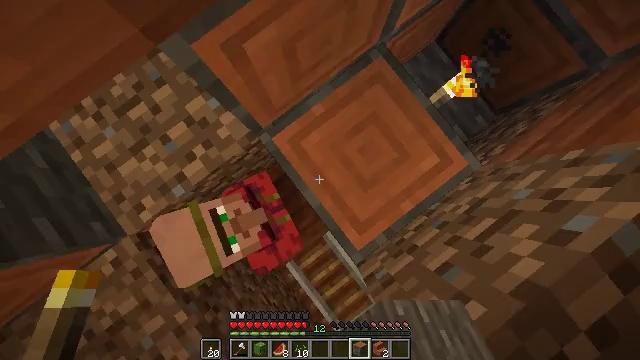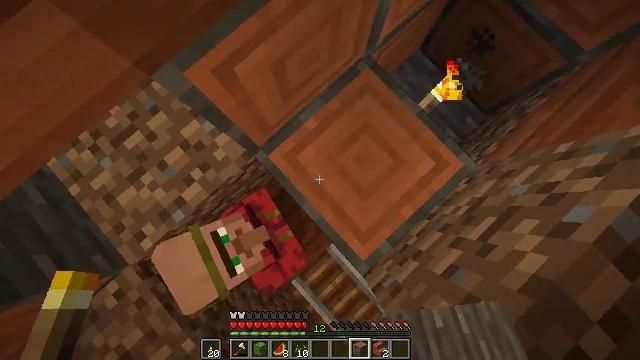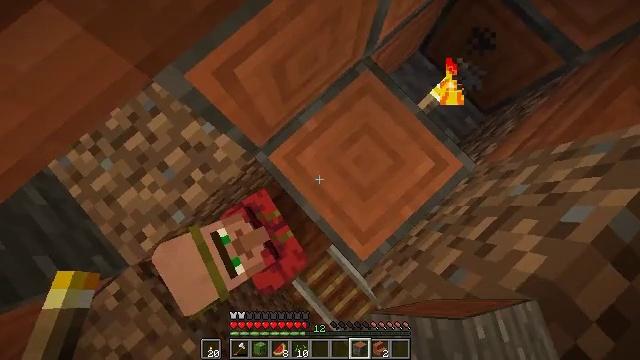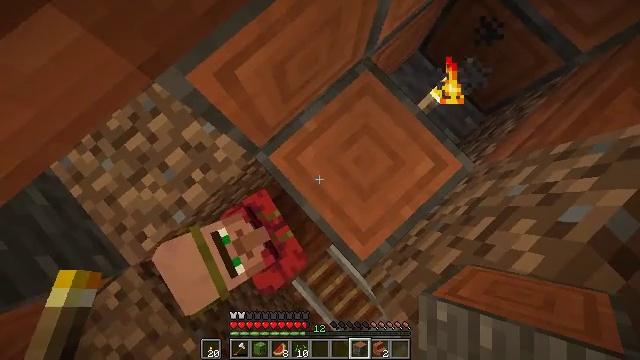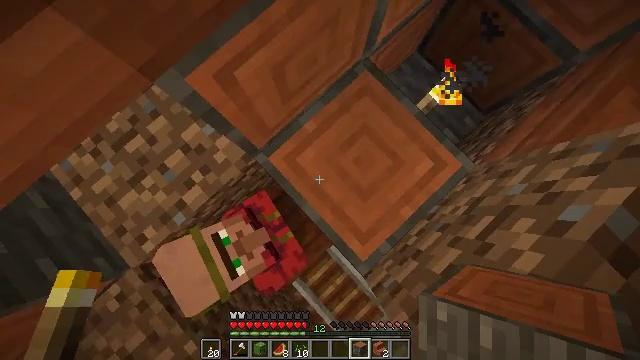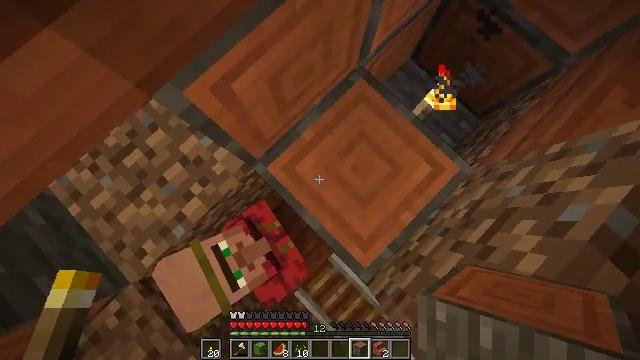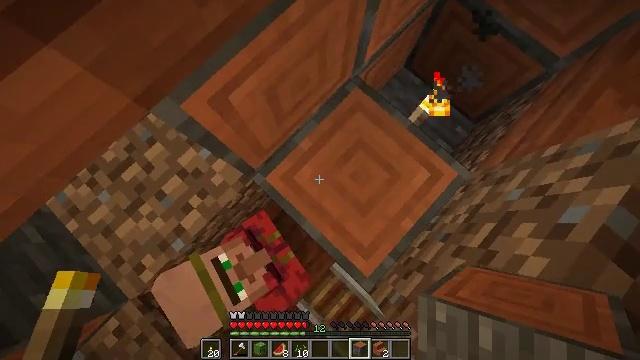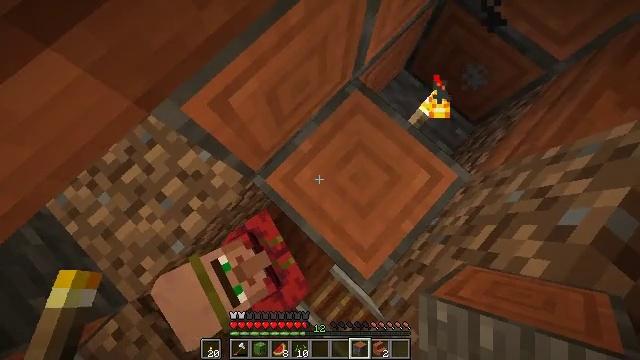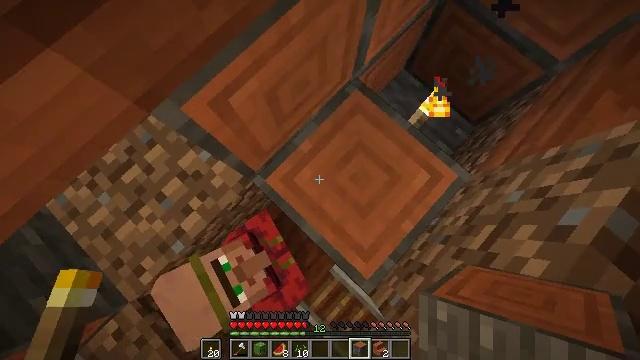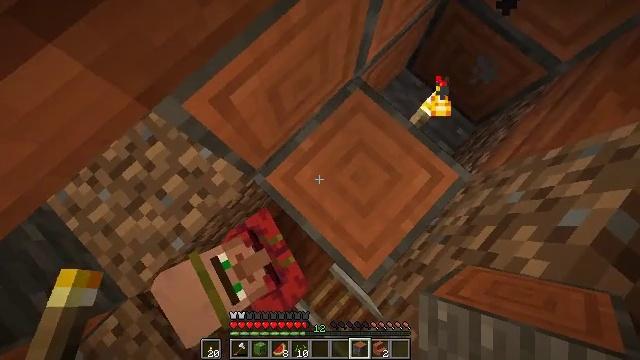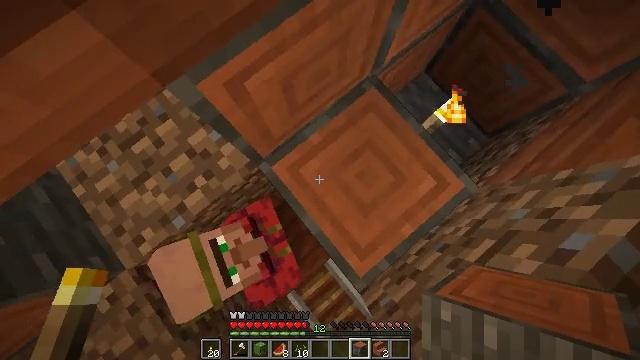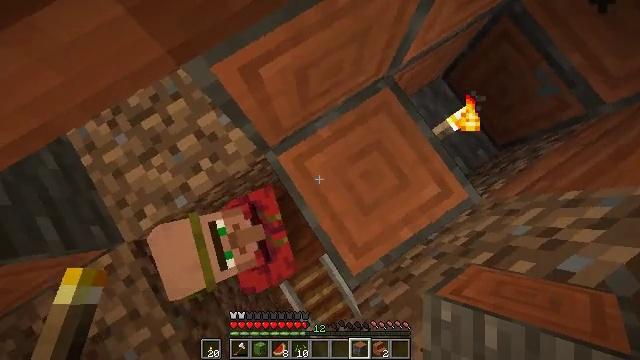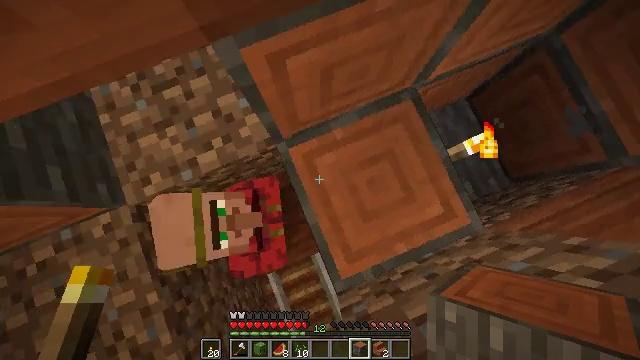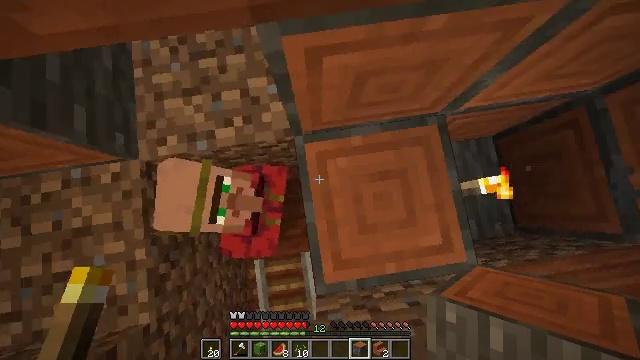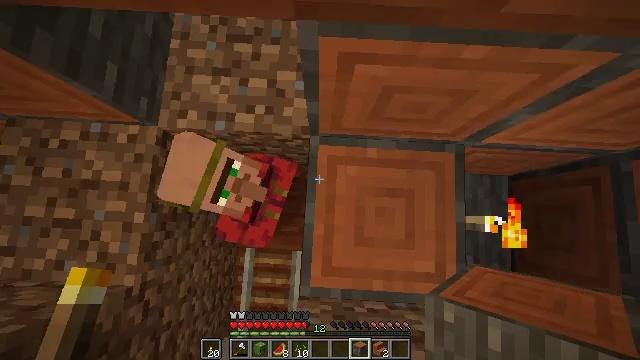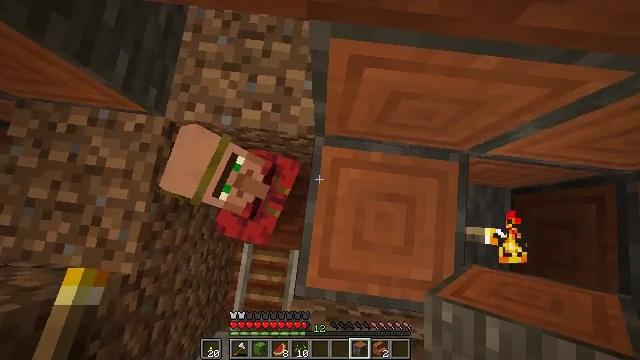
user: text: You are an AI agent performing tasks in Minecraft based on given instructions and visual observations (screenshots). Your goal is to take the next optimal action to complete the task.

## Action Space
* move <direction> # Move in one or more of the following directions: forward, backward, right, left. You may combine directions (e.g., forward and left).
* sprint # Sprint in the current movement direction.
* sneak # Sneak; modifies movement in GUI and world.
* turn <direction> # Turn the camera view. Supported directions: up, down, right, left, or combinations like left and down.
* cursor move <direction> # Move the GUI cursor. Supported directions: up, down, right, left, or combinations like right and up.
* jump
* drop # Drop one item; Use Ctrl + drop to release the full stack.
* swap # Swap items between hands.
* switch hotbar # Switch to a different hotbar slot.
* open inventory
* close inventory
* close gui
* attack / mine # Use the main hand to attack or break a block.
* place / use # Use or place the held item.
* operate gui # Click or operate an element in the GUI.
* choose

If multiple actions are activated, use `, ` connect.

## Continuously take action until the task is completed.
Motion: motion action
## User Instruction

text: Reclaim the cartography table for later use.
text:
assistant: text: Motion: turn right and up
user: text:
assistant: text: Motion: no_op
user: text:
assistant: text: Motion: no_op
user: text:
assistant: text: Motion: no_op
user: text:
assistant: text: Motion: turn right and up
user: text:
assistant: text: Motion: turn right and up
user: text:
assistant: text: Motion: no_op
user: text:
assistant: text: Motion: no_op
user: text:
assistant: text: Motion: no_op
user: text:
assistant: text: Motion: turn left and down
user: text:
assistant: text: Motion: turn left and down
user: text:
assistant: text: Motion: turn left
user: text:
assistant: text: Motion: turn left
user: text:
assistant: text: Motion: turn left
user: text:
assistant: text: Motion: turn left
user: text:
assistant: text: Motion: turn left
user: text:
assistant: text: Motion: no_op
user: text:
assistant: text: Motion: turn left
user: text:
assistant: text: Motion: turn left
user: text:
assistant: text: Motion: turn left
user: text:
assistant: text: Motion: turn left and up
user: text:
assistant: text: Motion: turn left and up
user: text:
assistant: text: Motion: turn left and up
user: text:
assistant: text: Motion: turn left
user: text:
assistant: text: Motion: no_op
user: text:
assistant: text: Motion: turn left
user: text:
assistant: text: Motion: turn left
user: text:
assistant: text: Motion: turn left
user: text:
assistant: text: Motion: turn left
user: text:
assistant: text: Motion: turn left